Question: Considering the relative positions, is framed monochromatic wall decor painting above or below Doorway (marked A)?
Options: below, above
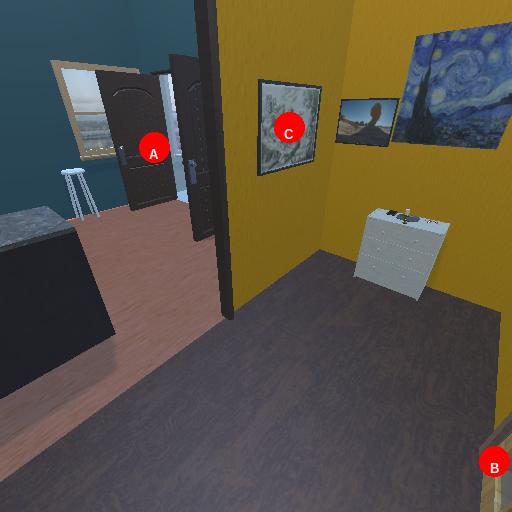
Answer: below